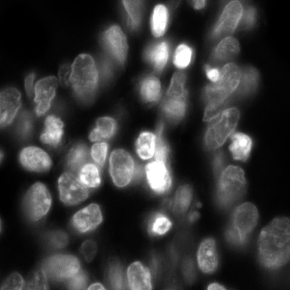
Tissue sample: colon
Magnification: 10.0x
Cell type: B cells
Senescence state: normal